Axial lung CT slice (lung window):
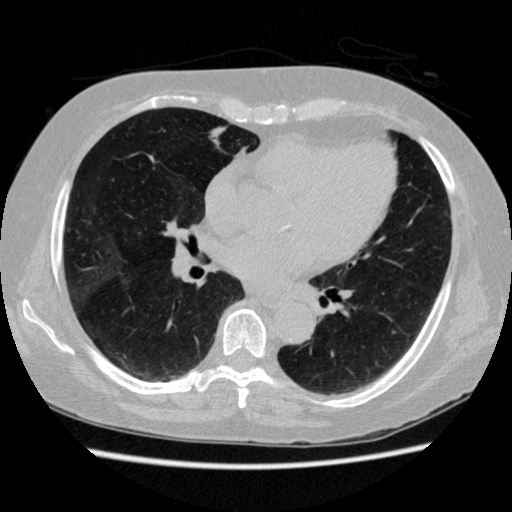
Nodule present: no